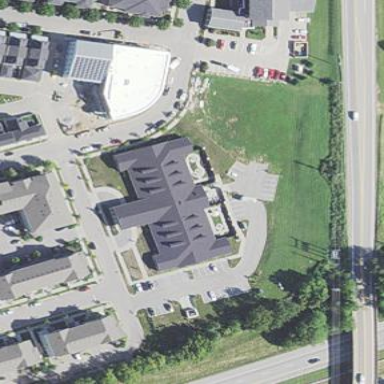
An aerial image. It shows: Nursing home building.